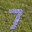
Label: 7